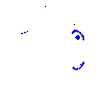
Particle: pion